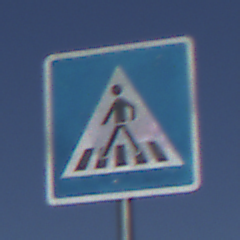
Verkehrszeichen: FussgaengerueberwegRechts
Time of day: MorningAfternoon
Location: Outdoor (Nature)
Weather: Clear
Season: NotSpecified
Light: Natural